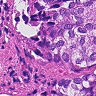
Metastatic tissue present: yes